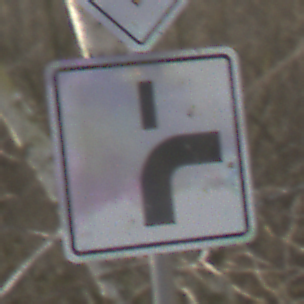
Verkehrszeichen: VerlaufVorfahrtsstrasse8
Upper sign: Vorfahrtsstrasse
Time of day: MorningAfternoon
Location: Outdoor (Nature)
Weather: Clear
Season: Winter
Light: Natural